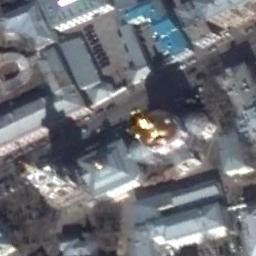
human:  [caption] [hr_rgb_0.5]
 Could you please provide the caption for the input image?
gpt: The church with four towers of different shapes is surrounded by other buildings .

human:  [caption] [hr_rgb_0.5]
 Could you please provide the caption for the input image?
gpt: A church with a black roof with a golden tower on the roof, Many buildings around the church and roads with many cars .

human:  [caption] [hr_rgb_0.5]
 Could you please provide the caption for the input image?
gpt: The church with a golden circular roof is surrounded by many buildings .

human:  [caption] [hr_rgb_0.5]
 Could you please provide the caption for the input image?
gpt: This is a church with an octagon roof in the middle like an umbrella .

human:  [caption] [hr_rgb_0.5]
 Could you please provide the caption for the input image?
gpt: There are some buildings near the church .